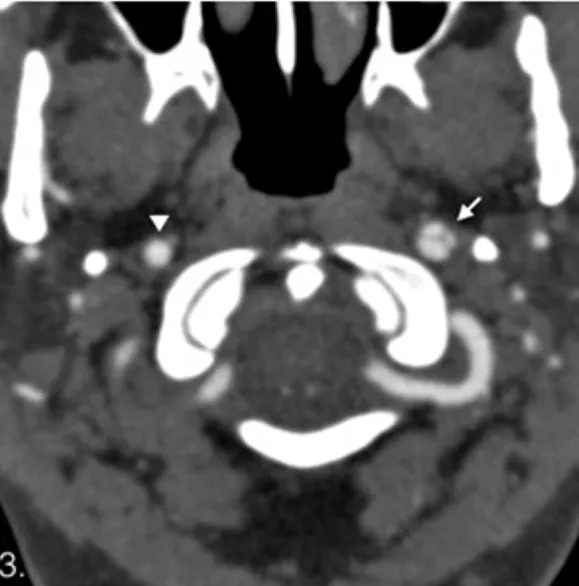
Computed tomography angiography. Dissection of the left internal carotid artery with flaps (white arrow) compare with normal right internal carotid artery (arrowhead). No abnormalities on the left vertebral artery are seen on this study.
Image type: radiology (ct)